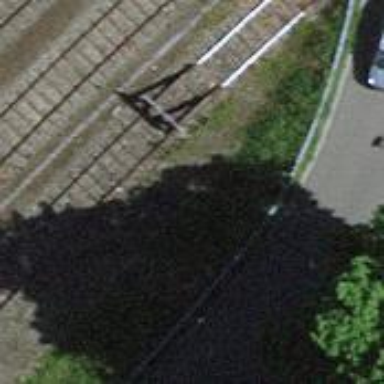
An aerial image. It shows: Railway buffer stop.